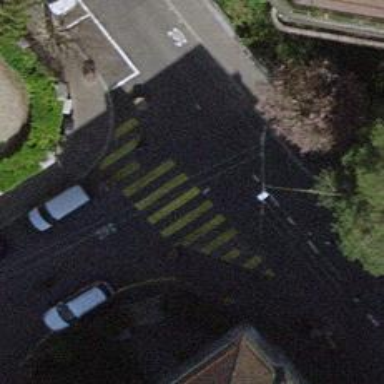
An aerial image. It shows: Marked crossing with zebra stripes on the road.